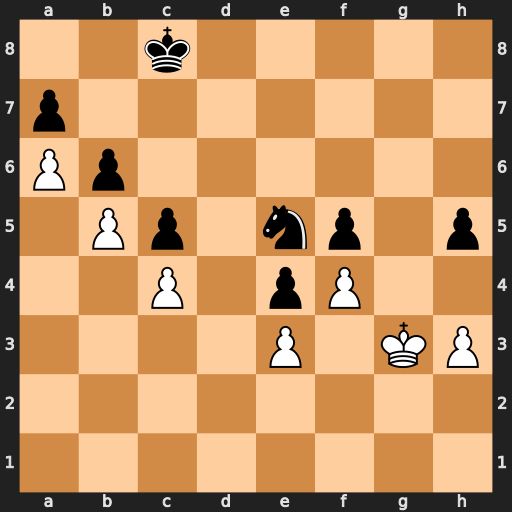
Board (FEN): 2k5/p7/Pp6/1Pp1np1p/2P1pP2/4P1KP/8/8
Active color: w
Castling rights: -
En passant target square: -
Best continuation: fxe5 Kd7 Kf4 Ke6 h4